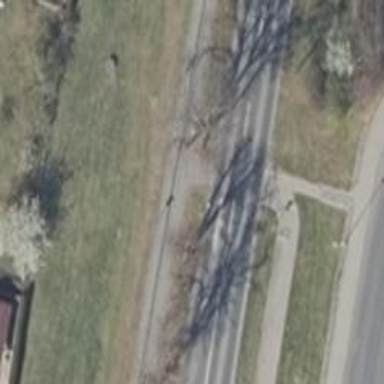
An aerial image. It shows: Asphalt path.